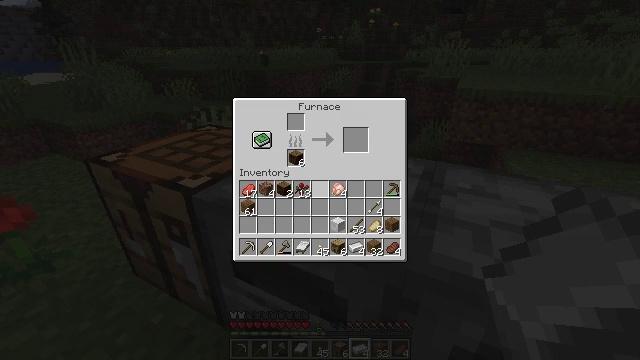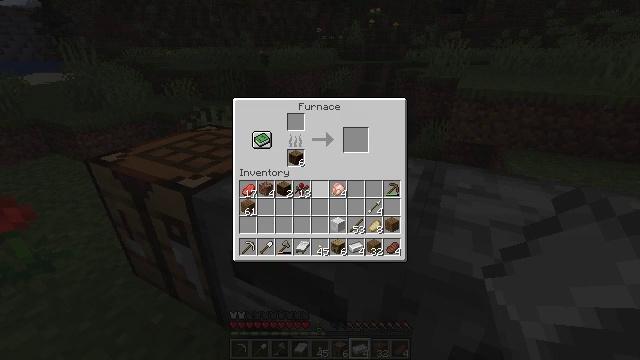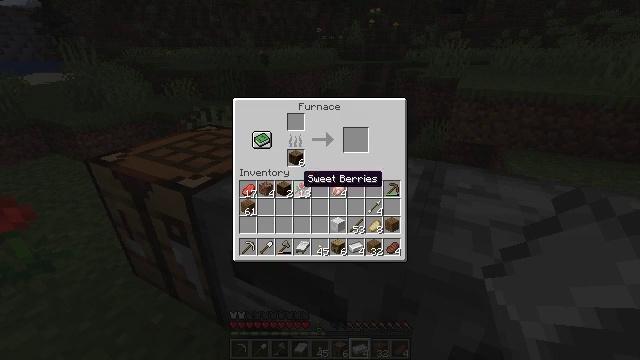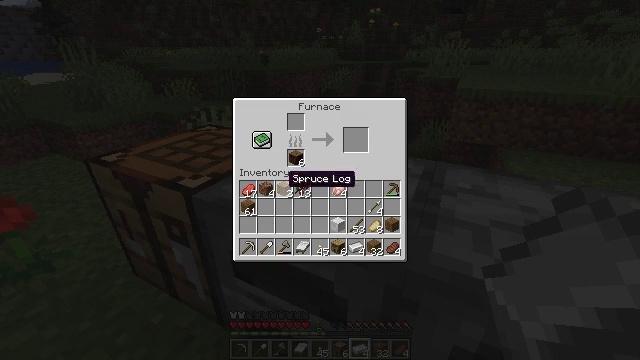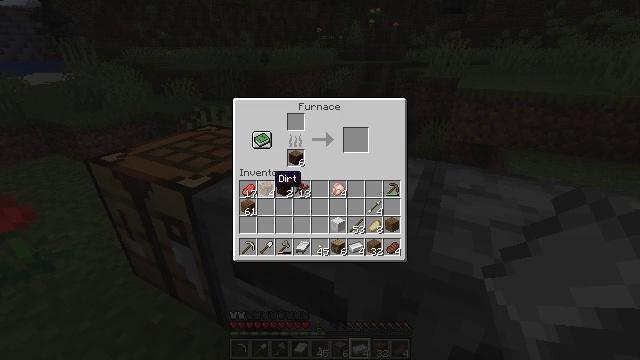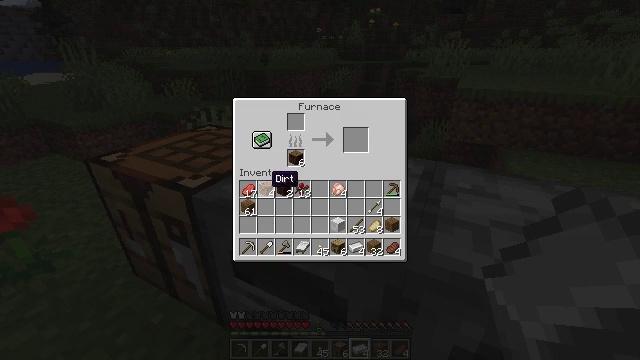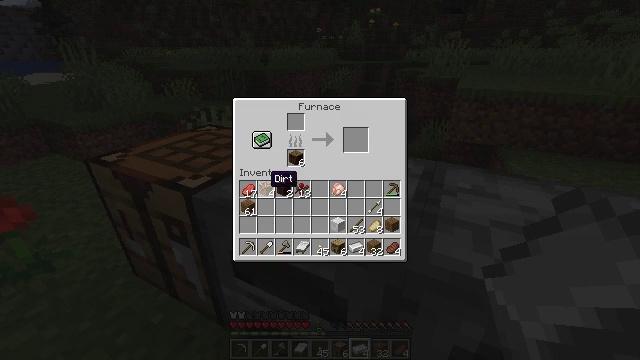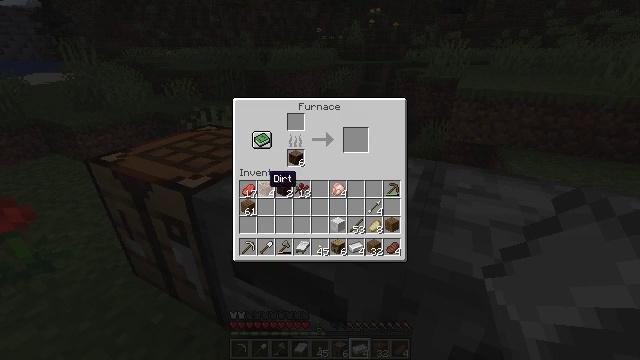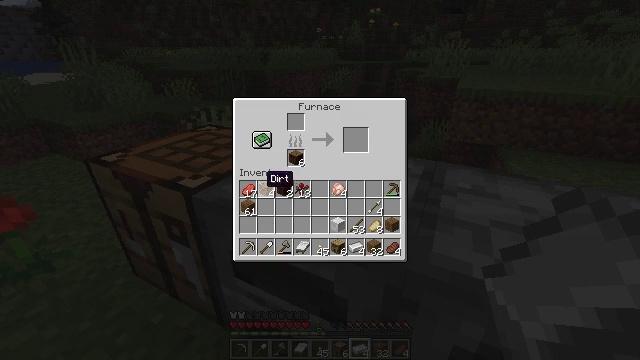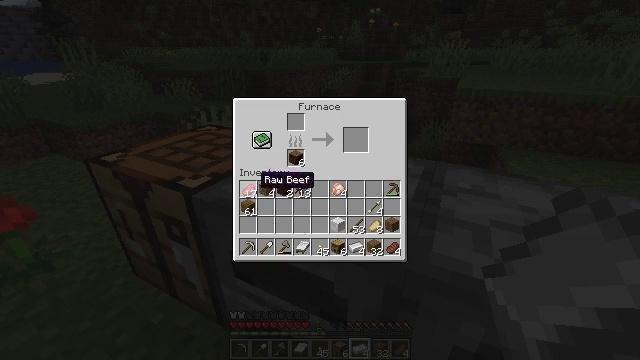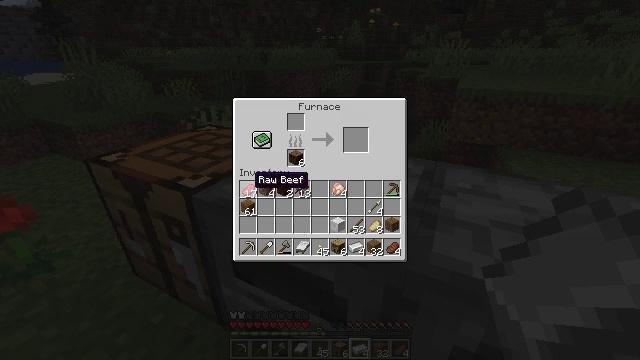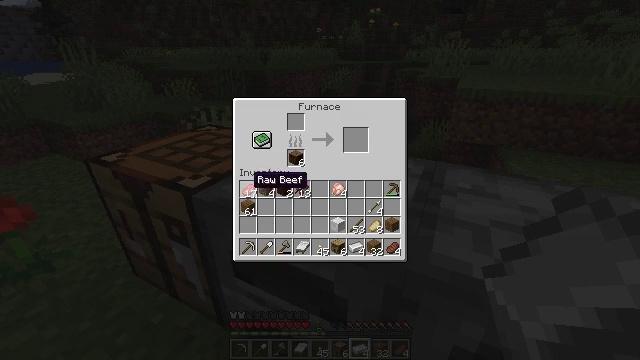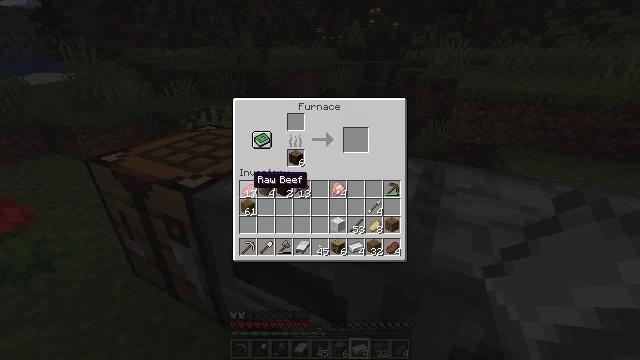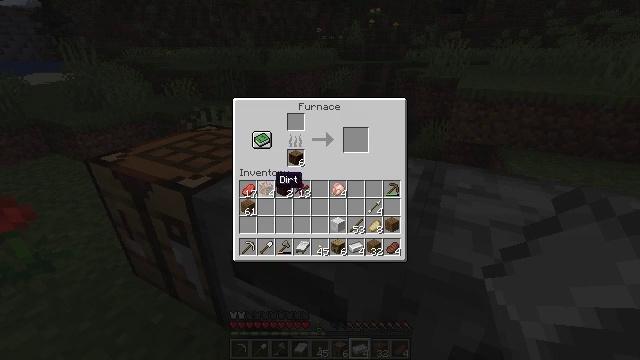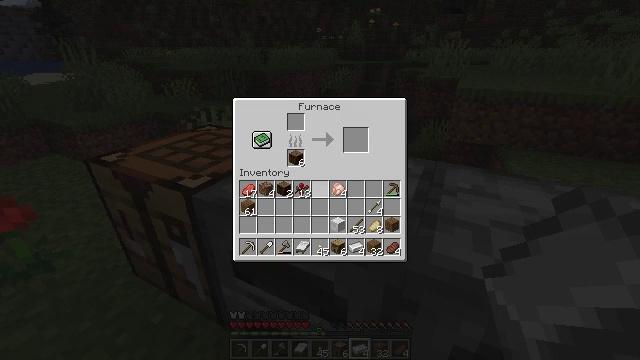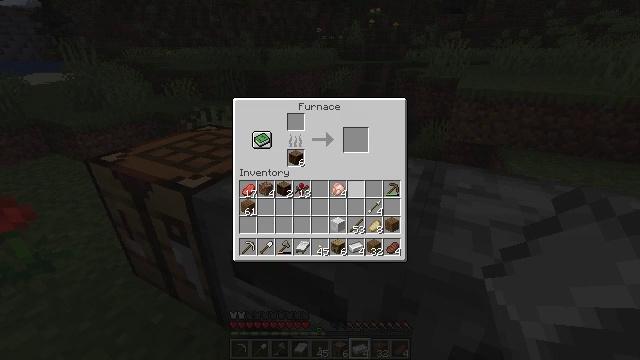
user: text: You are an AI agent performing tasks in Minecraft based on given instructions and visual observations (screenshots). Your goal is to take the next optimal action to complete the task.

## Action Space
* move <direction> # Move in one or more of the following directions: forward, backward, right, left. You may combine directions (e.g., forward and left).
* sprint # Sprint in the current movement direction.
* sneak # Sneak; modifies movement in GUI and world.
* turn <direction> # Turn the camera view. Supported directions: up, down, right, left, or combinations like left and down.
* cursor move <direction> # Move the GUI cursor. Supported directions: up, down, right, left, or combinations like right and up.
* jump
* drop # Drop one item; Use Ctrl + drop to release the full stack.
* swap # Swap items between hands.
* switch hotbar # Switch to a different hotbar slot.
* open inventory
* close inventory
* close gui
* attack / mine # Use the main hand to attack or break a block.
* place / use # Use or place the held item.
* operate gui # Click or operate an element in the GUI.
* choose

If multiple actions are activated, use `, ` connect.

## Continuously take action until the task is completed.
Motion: motion action
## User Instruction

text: Form the iron sword by combining iron and stick in a crafting table.
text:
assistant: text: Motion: cursor move left
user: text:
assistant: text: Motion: cursor move left
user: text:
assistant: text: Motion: cursor move left
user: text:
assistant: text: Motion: cursor move left
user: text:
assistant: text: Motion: no_op
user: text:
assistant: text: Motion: sneak
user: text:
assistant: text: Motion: sneak
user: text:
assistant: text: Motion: sneak
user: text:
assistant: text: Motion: sneak
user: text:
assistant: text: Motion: sneak
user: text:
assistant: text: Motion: sneak
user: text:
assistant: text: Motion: sneak
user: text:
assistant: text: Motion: sneak, cursor move right
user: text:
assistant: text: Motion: sneak, cursor move right
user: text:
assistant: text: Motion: sneak, cursor move right
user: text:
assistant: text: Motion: sneak
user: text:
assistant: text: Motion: sneak
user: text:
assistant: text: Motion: sneak
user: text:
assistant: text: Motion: sneak
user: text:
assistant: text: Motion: sneak
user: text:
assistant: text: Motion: sneak
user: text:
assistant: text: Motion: sneak, choose
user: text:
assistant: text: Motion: sneak, choose
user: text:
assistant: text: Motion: sneak, choose
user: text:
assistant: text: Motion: sneak, choose
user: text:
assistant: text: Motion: sneak
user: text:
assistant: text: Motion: sneak
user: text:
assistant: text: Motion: sneak
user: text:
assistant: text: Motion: sneak
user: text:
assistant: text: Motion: no_op